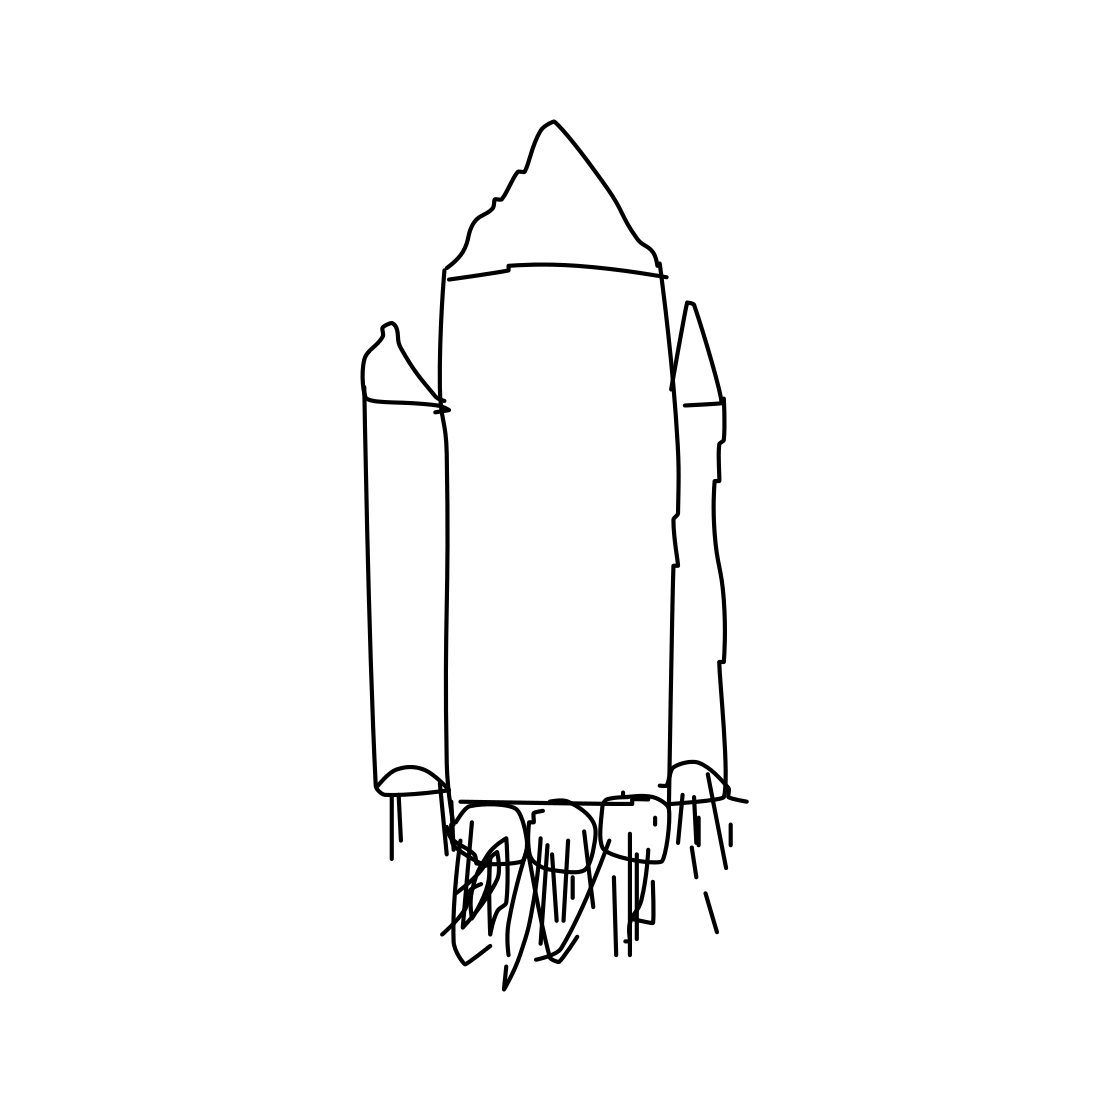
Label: space shuttle